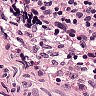
Metastatic tissue present: no